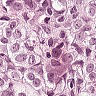
Metastatic tissue present: yes